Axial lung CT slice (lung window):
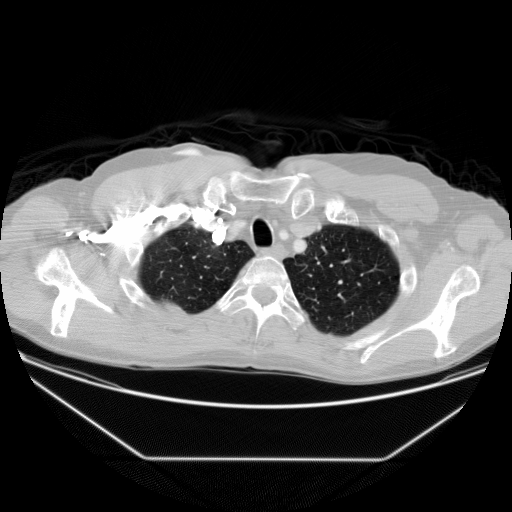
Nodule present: no